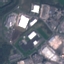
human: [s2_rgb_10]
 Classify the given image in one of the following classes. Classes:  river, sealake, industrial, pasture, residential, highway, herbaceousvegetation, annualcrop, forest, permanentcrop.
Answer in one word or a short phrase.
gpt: Industrial